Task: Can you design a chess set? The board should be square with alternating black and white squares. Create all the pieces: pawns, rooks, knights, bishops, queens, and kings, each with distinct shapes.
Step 3678:
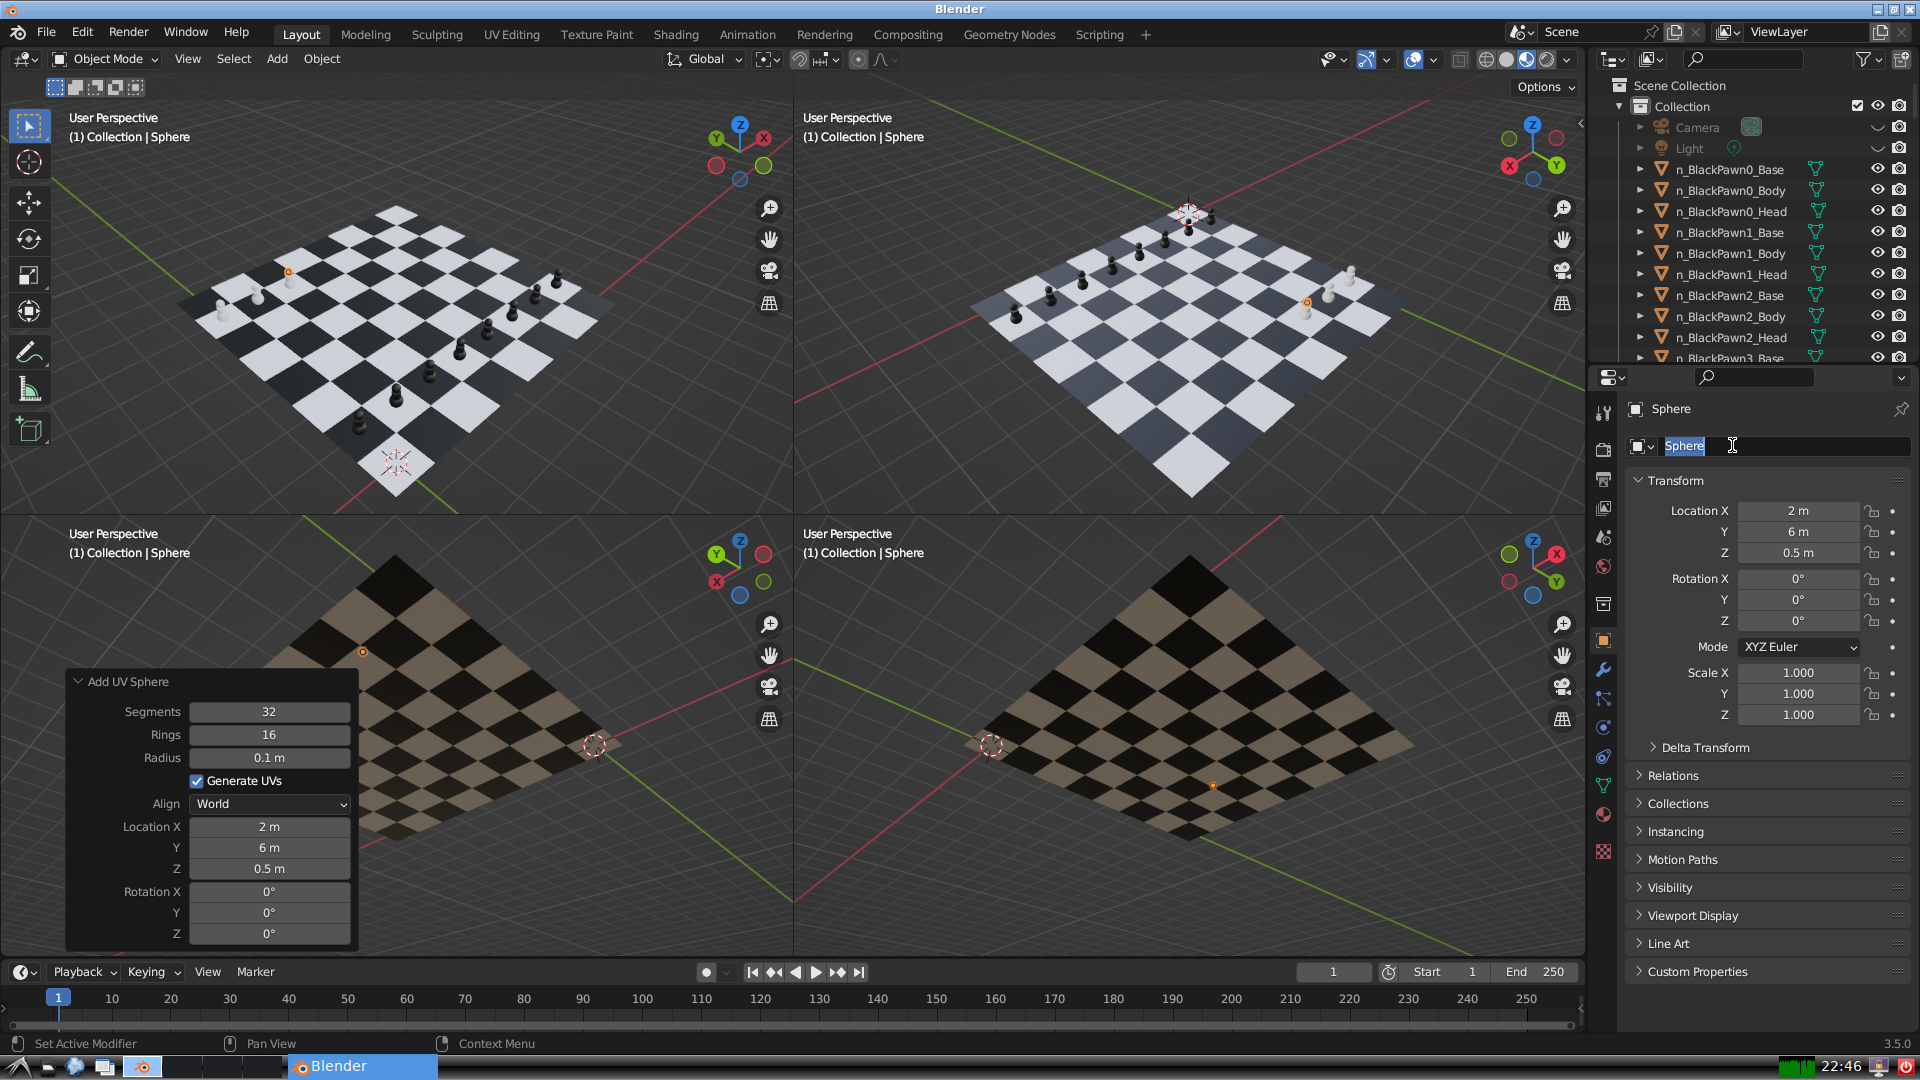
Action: input_text: n_WhitePawn2_Head